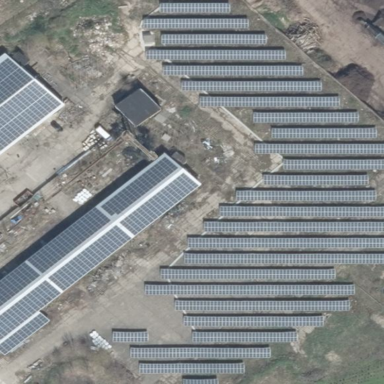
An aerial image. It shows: Solar power plant using photovoltaic technology to generate electricity.